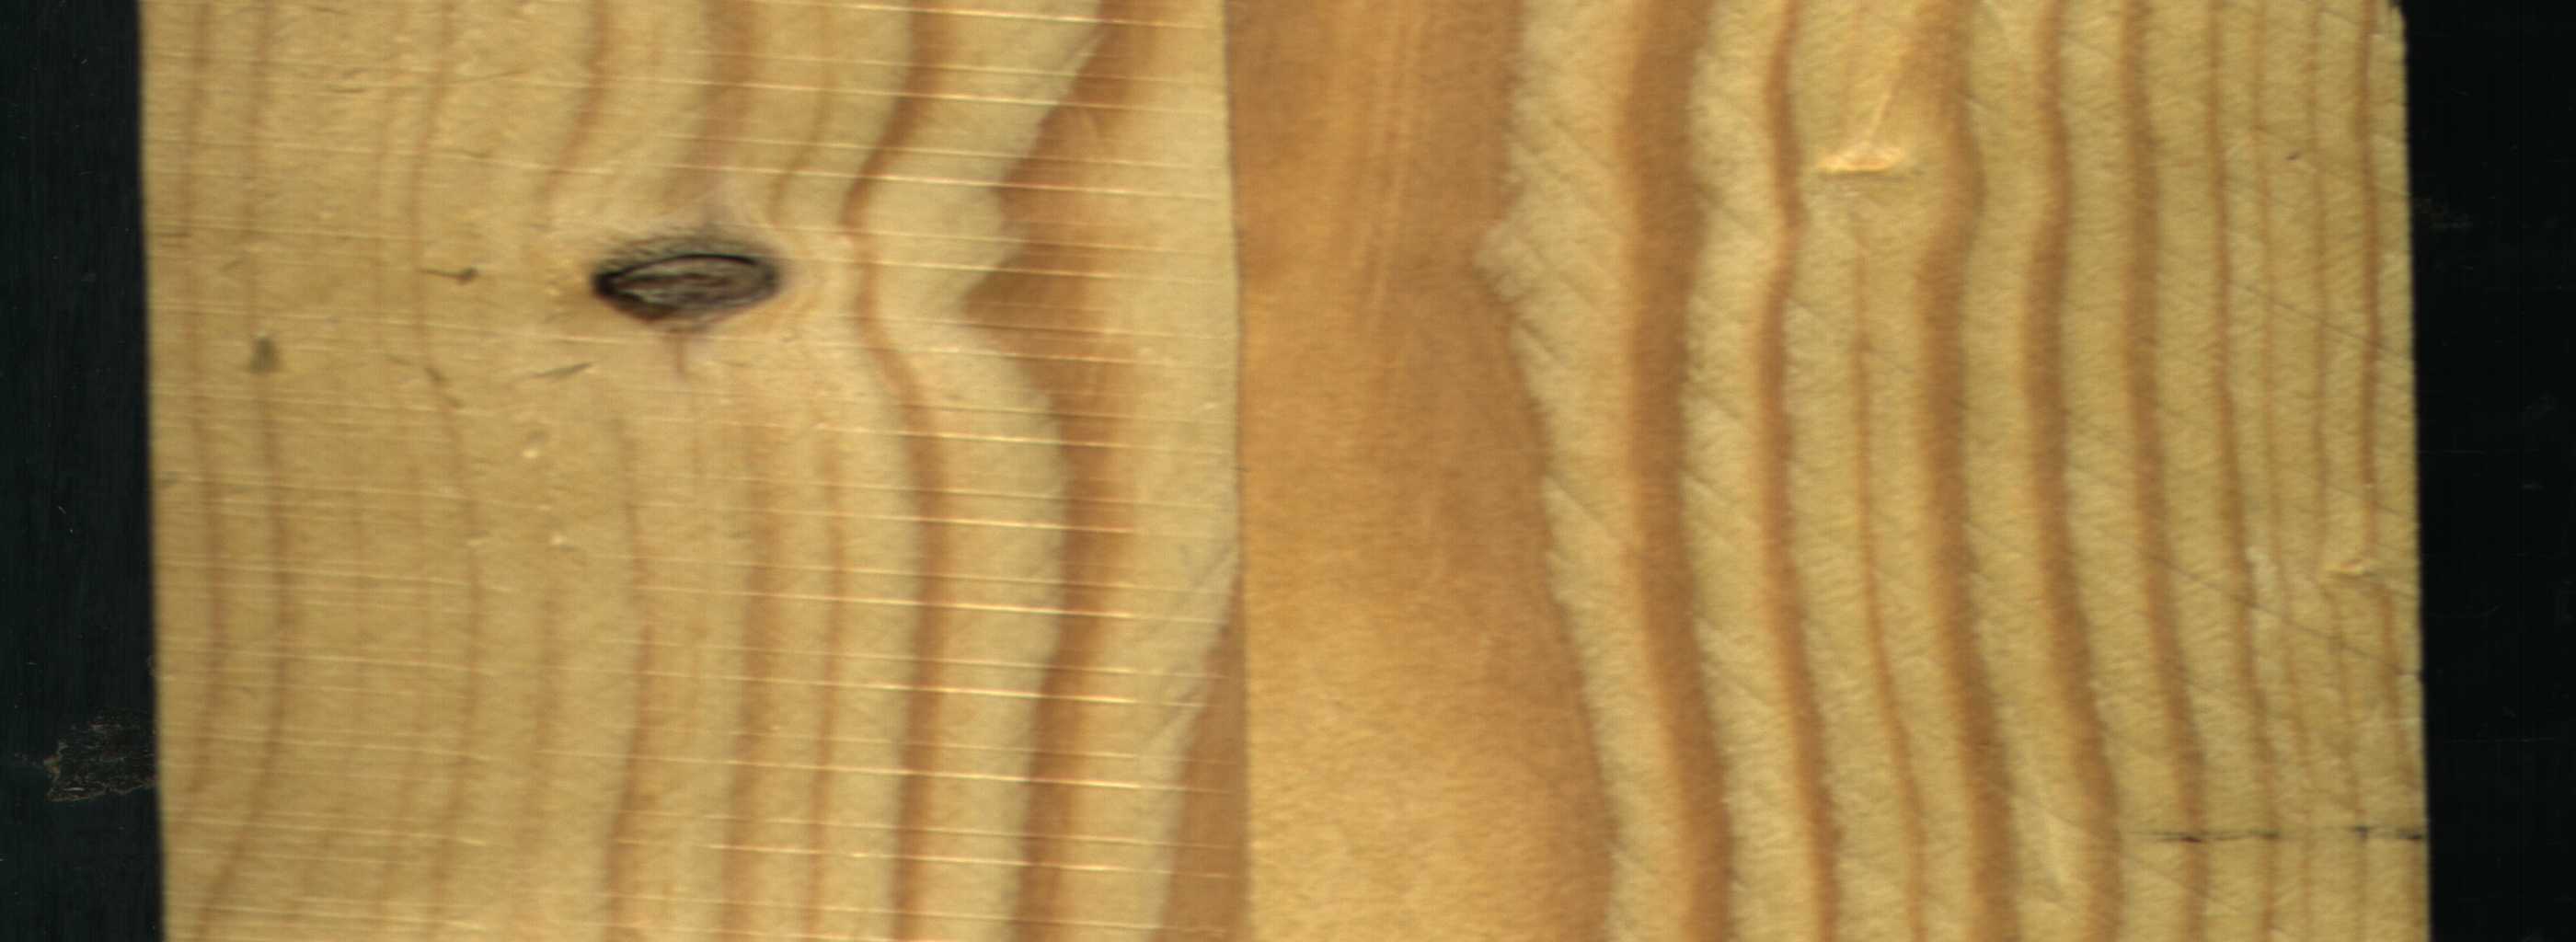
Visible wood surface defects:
Dead_Knot